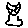
Label: cat